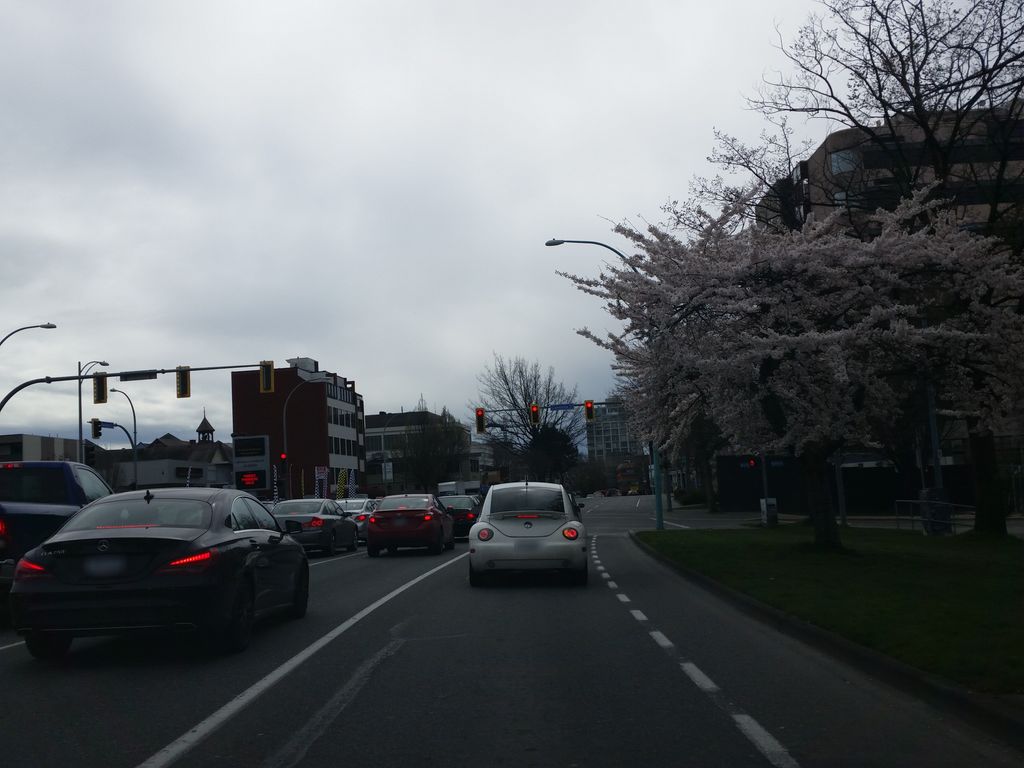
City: victoria